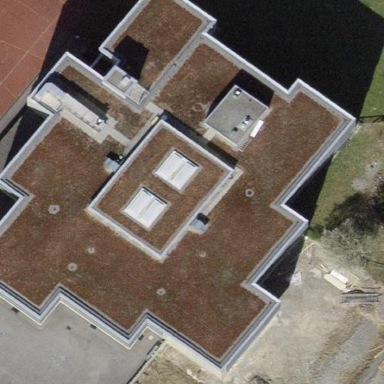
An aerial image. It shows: School building.